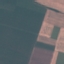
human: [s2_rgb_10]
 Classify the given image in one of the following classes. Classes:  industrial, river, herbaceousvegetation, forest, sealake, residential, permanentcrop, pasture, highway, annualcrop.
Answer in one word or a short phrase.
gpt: AnnualCrop